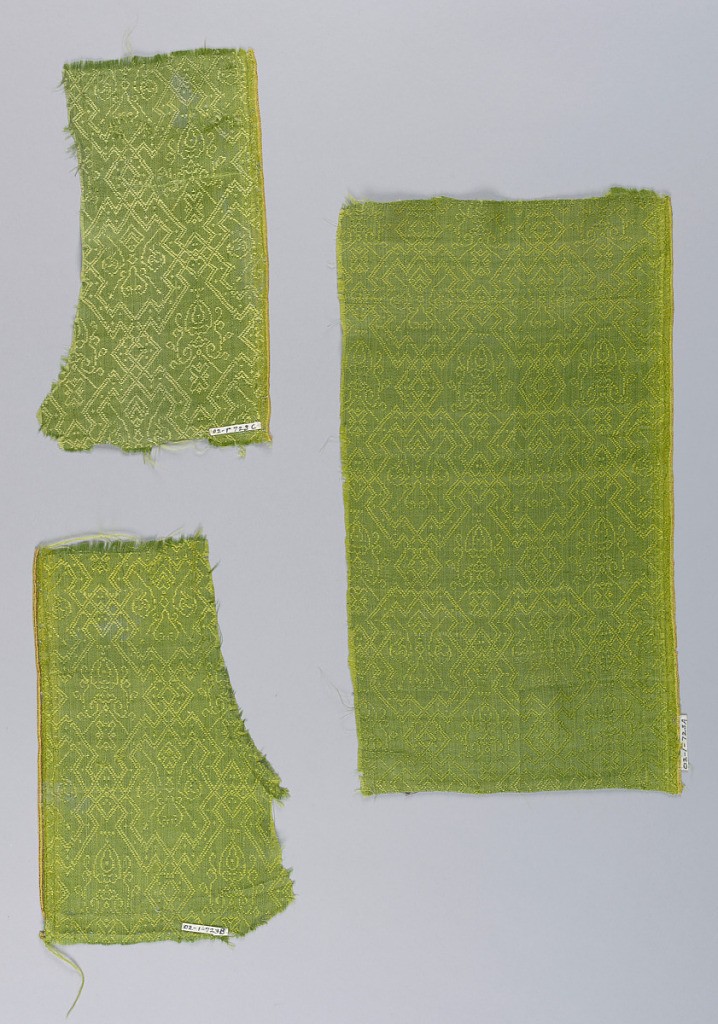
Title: Fragment
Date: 17th century
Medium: silk Technique: woven
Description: Narrowly outlined lozenge fields in green.